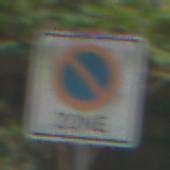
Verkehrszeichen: BeginnEingeschraenktesHalteverbotZone
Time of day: MorningAfternoon
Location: Outdoor (Urban)
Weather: Overcast
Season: NotSpecified
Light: Natural